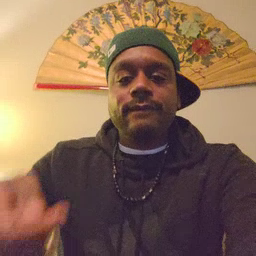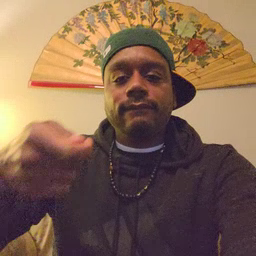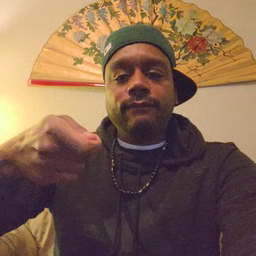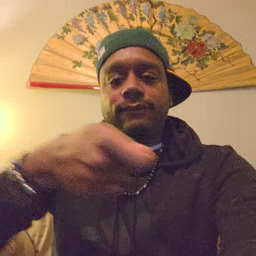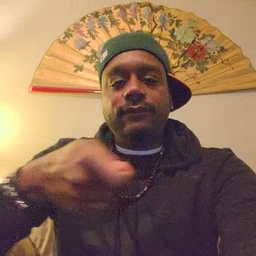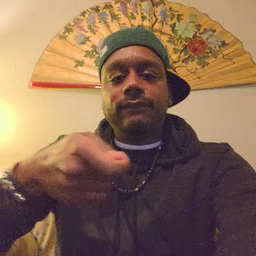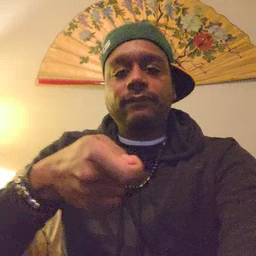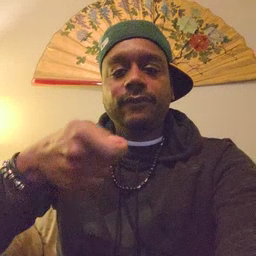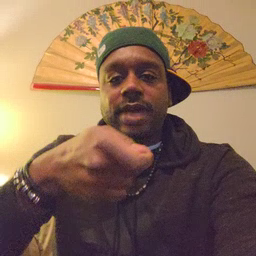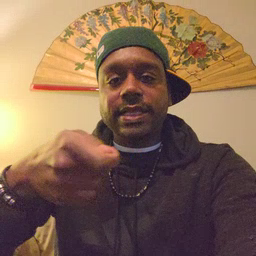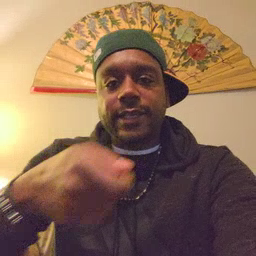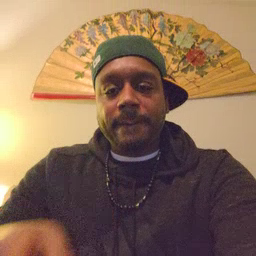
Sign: vacuum